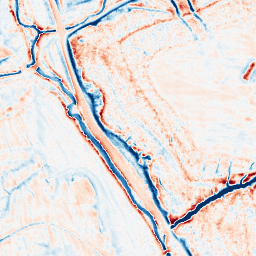
Category: edge_preserving
Decomposition family: anisotropic_diffusion
Decomposition parameters: iterations: 50
kappa: 50
gamma: 0.1
Upsampling method: bicubic
Upsampling parameters: scale: 8
Upsampling scale: 8